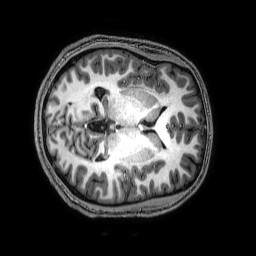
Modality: T1w
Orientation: axial
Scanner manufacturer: philips
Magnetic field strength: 3 T
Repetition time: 0.008 s
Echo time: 0.003565 s